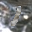
Label: 1